Question: I've been following this tutorial <URL>
with success. I'm trying to implement it in my own activity and get data from the server.
When I'm typing inside the search field, the grid view becomes empty. It's like the List at custom adapter becomes null.
my activity Class
'''
package com.danz.tensai.catalog;
import android.support.v7.app.ActionBarActivity;
import android.os.Bundle;
import android.support.v4.widget.SwipeRefreshLayout;
import android.text.Editable;
import android.text.TextWatcher;
import android.util.Log;
import android.view.Menu;
import android.view.MenuItem;
import android.view.View;
import android.widget.EditText;
import android.widget.GridView;
import android.widget.ProgressBar;
import android.widget.Toast;
import com.android.volley.Response;
import com.android.volley.VolleyError;
import com.android.volley.toolbox.JsonArrayRequest;
import com.danz.tensai.catalog.app.MyApplication;
import com.danz.tensai.catalog.helper.Product;
import com.danz.tensai.catalog.helper.SwipeListAdapter;
import org.json.JSONArray;
import org.json.JSONException;
import org.json.JSONObject;
import java.util.ArrayList;
import java.util.List;
import java.util.Locale;
public class MainActivity extends ActionBarActivity {
private String TAG = MainActivity.class.getSimpleName();
private String URL_TOP_250 = "http://danztensai.hostoi.com/imdb_top_250.php?offset=";
private SwipeRefreshLayout swipeRefreshLayout;
//private ListView listView;
private GridView gridView;
private SwipeListAdapter adapter;
private List<Product> productList;
private ProgressBar spinner;
EditText editsearch;
private int offSet = 0;
@Override
protected void onCreate(Bundle savedInstanceState) {
super.onCreate(savedInstanceState);
setContentView(R.layout.activity_main);
gridView = (GridView)findViewById(R.id.gridViewListProduct);
productList = new ArrayList<>();
fetchProduct();
adapter = new SwipeListAdapter(this, productList);
gridView.setAdapter(adapter);
editsearch = (EditText)findViewById(R.id.search);
editsearch.addTextChangedListener(new TextWatcher() {
@Override
public void afterTextChanged(Editable arg0) {
// TODO Auto-generated method stub
String text = editsearch.getText().toString().toLowerCase(Locale.getDefault());
Log.d(TAG,"Text To Search : "+text);
adapter.filter(text);
}
@Override
public void beforeTextChanged(CharSequence arg0, int arg1,
int arg2, int arg3) {
// TODO Auto-generated method stub
}
@Override
public void onTextChanged(CharSequence arg0, int arg1, int arg2,
int arg3) {
// TODO Auto-generated method stub
}
});
}
@Override
public boolean onCreateOptionsMenu(Menu menu) {
// Inflate the menu; this adds items to the action bar if it is present.
getMenuInflater().inflate(R.menu.menu_main, menu);
return true;
}
@Override
public boolean onOptionsItemSelected(MenuItem item) {
// Handle action bar item clicks here. The action bar will
// automatically handle clicks on the Home/Up button, so long
// as you specify a parent activity in AndroidManifest.xml.
int id = item.getItemId();
//noinspection SimplifiableIfStatement
if (id == R.id.action_settings) {
return true;
}
return super.onOptionsItemSelected(item);
}
private void fetchProduct() {
spinner = (ProgressBar)findViewById(R.id.progressBar1);
// appending offset to url
String url = URL_TOP_250 + offSet;
// Volley's json array request object
JsonArrayRequest req = new JsonArrayRequest(url,
new Response.Listener<JSONArray>() {
@Override
public void onResponse(JSONArray response) {
Log.d(TAG, response.toString());
if (response.length() > 0) {
// looping through json and adding to movies list
for (int i = 0; i < response.length(); i++) {
try {
JSONObject movieObj = response.getJSONObject(i);
int rank = movieObj.getInt("rank");
String title = movieObj.getString("title");
String imageURL = movieObj.getString("imageURL");
Product m = new Product(rank, title,imageURL);
productList.add(0, m);
// updating offset value to highest value
if (rank >= offSet)
offSet = rank;
} catch (JSONException e) {
Log.e(TAG, "JSON Parsing error: " + e.getMessage());
}
}
// adapter.notifyDataSetChanged();
}
// stopping swipe refresh
// swipeRefreshLayout.setRefreshing(false);
spinner.setVisibility(View.GONE);
}
}, new Response.ErrorListener() {
@Override
public void onErrorResponse(VolleyError error) {
Log.e(TAG, "Server Error: " + error.getMessage());
Toast.makeText(getApplicationContext(), error.getMessage(), Toast.LENGTH_LONG).show();
// stopping swipe refresh
// swipeRefreshLayout.setRefreshing(false);
spinner.setVisibility(View.GONE);
}
});
// Adding request to request queue
Log.e(TAG,req.toString() );
MyApplication.getInstance().addToRequestQueue(req);
}
}
'''
and my Custom Adapter
'''
public class SwipeListAdapter extends BaseAdapter {
private Activity activity;
LayoutInflater inflater;
Context mContext;
private List<Product> productList;
private ArrayList<Product> arraylist;
private String TAG = SwipeListAdapter.class.getSimpleName();
//private String[] bgColors;
public SwipeListAdapter(Context context, List<Product> productList) {
//this.activity = activity;
mContext = context;
this.productList = productList;
inflater = LayoutInflater.from(mContext);
this.arraylist = new ArrayList<Product>();
this.arraylist.addAll(productList);
// bgColors = activity.getApplicationContext().getResources().getStringArray(R.array.movie_serial_bg);
}
public class ViewHolder{
ImageView productImage;
}
@Override
public int getCount() {
return productList.size();
}
@Override
public Object getItem(int location) {
return productList.get(location);
}
@Override
public long getItemId(int position) {
return position;
}
public View getView(final int position, View convertView, ViewGroup parent) {
final ViewHolder holder;
if(convertView==null)
{
holder = new ViewHolder();
convertView = inflater.inflate(R.layout.list_row,null);
holder.productImage = (ImageView) convertView.findViewById(R.id.productImage);
convertView.setTag(holder);
}else
{
holder
= (ViewHolder) convertView.getTag();
}
new DownloadImageTask((holder.productImage))
.execute(productList.get(position).imageURL);
return convertView;
}
public void filter(String charText) {
charText = charText.toLowerCase(Locale.getDefault());
productList.clear();
if (charText.length() == 0) {
productList.addAll(arraylist);
} else {
for (Product wp : arraylist) {
if (wp.getTitle().toLowerCase(Locale.getDefault())
.contains(charText)) {
productList.add(wp);
}
}
}
notifyDataSetChanged();
}
}
'''

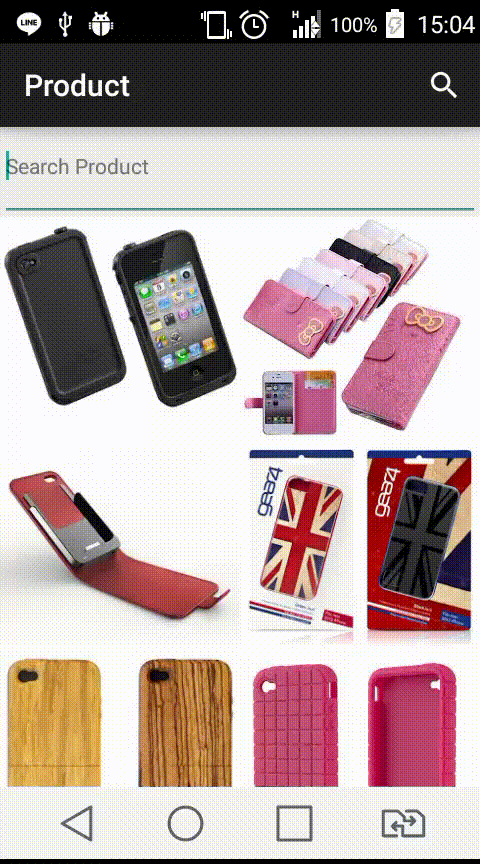
Answer: When you're creating the adapter, in its constructor, you add to the 'arraylist' list the content of 'productList'. At that point(the adapter constructor) the 'productList' is most likely empty as the http request to fetch the json hasn't finished yet. So you end up with an empty arraylist and when you do any filtering on the adapter you'll not see anything because there' nothing to filter.
Don't forget to update the arraylist(from the adapter) when the data finally comes in the onResponse() callback so you have a reference to to it to use it for filtering.
I would advise you to follow other tutorials.
Edit:
Add a "add" method to the adapter to insert the new items:
'''
//In the SwipeListAdapter class add
public void add(Product p) {
productList.add(0, p);
arraylist.add(0, p);
notifyDataSetChyanged();
}
'''
Then in your activity, instead of:
'''
productList.add(0, m);
'''
call:
'''
adapter.add(m);
'''